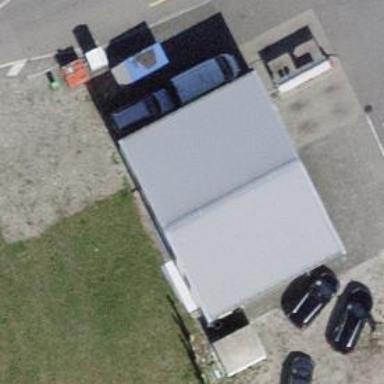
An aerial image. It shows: Commercial building.